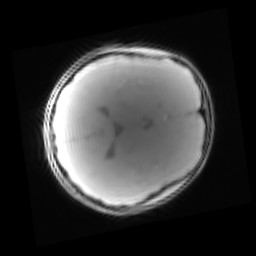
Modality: PDw
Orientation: axial
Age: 8
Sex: female
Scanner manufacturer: siemens
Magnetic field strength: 3 T
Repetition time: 0.25 s
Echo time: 0.00103 s